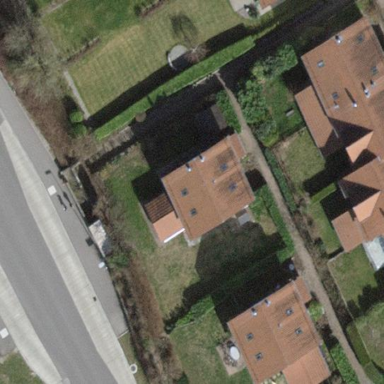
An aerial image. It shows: Detached building.